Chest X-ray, PA view. Patient: 45 years old, sex F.
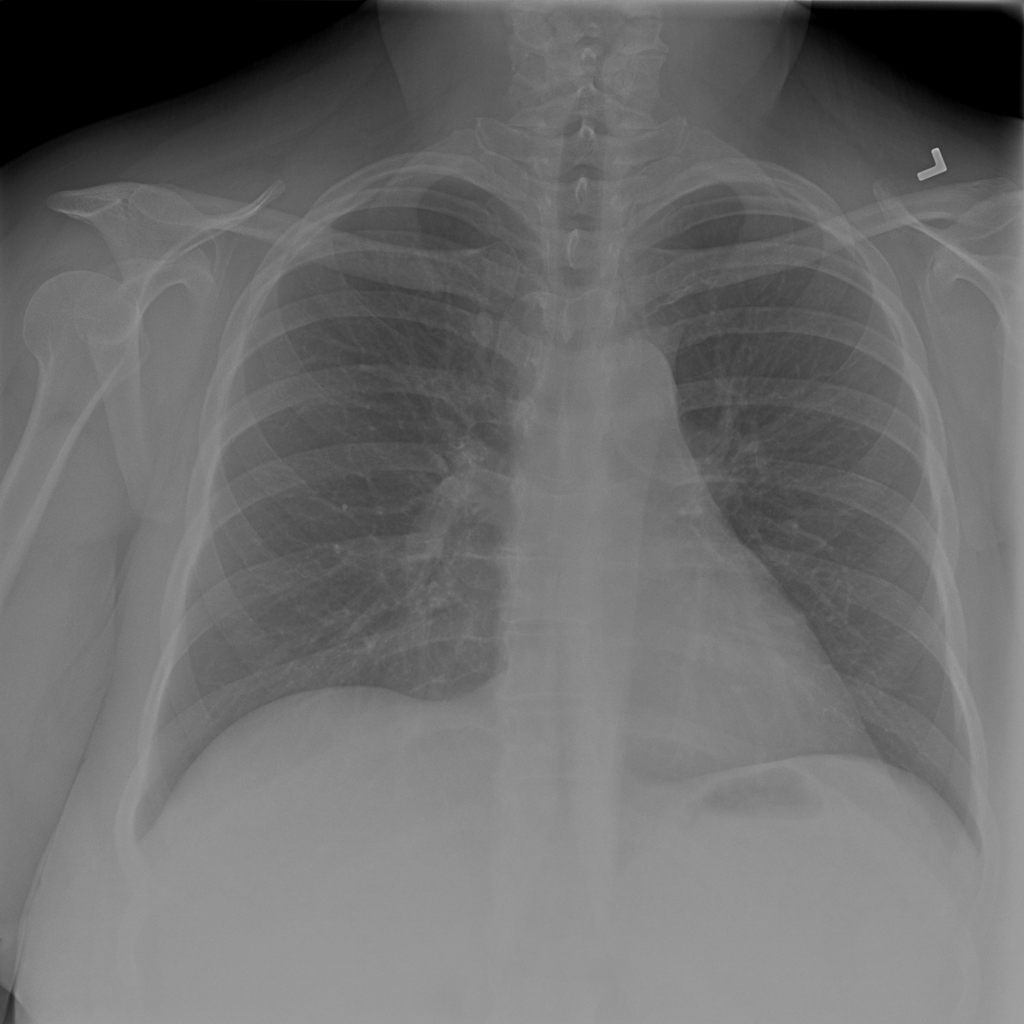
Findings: No Finding